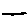
Label: line